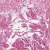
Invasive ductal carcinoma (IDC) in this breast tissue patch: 0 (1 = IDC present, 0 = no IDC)